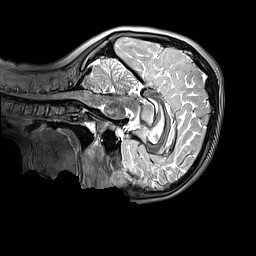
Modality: T2w
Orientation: sagittal
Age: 9
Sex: female
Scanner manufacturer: siemens
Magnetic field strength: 3 T
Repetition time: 3.2 s
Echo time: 0.408 s